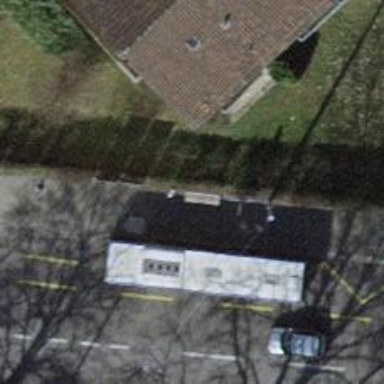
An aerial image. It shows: Bench for seating.